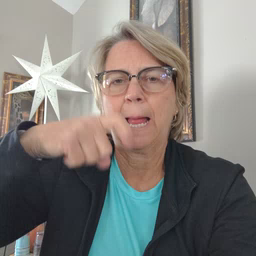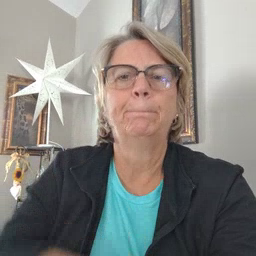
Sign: time